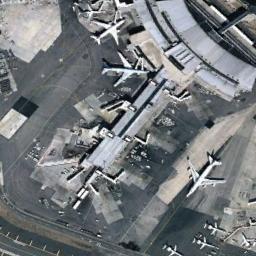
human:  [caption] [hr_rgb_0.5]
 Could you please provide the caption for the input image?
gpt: Three planes were parked over the airport .